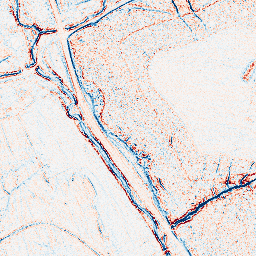
Category: edge_preserving
Decomposition family: bilateral
Decomposition parameters: d: 5
sigma_color: 25
sigma_space: 25
Upsampling method: bspline
Upsampling parameters: scale: 8
Upsampling scale: 8